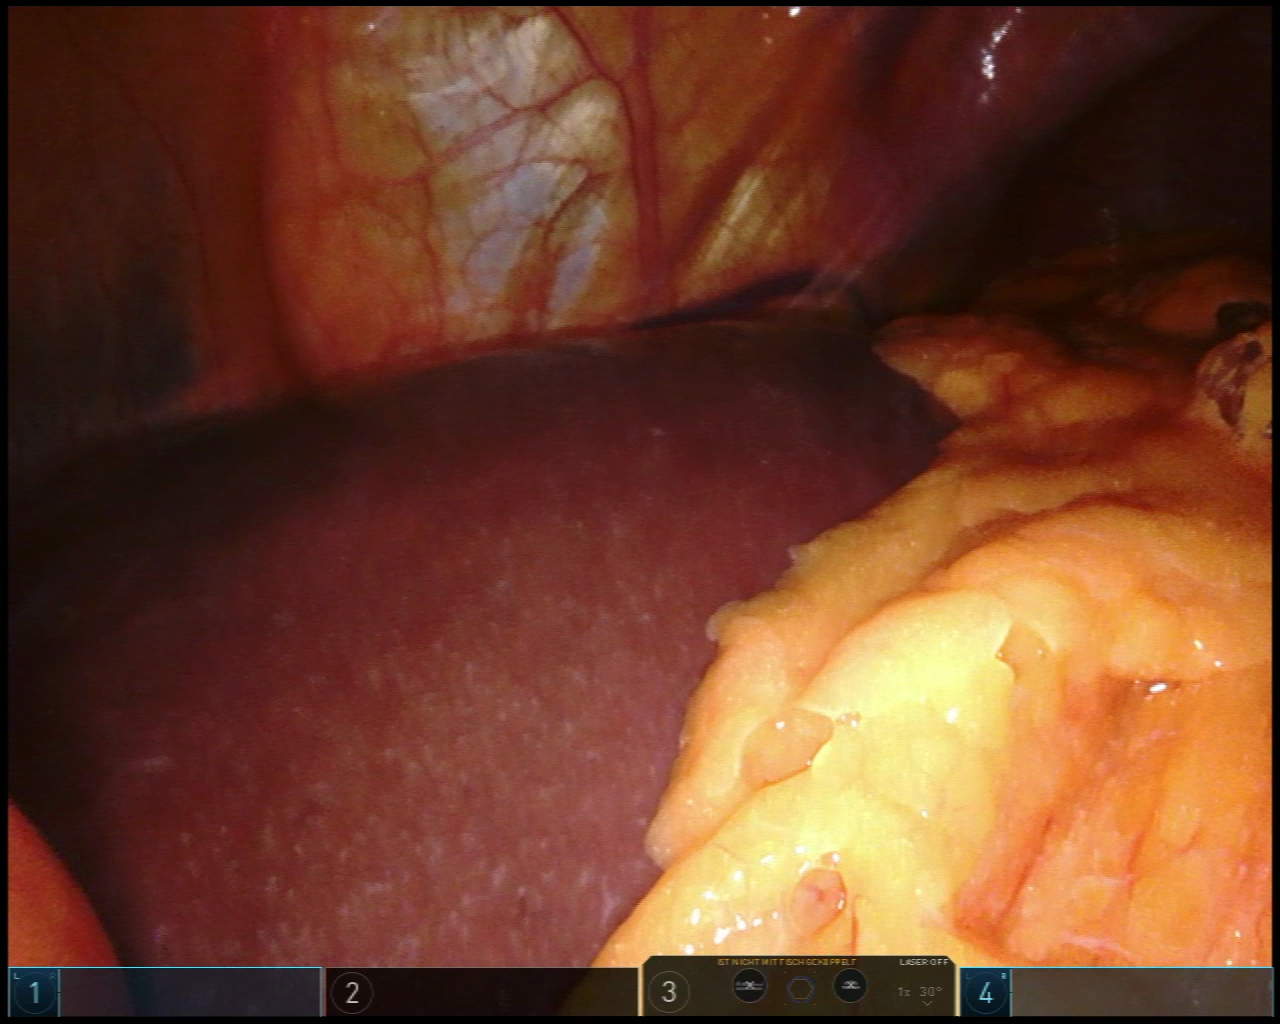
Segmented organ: liver
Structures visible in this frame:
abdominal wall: yes
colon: no
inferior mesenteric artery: no
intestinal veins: no
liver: yes
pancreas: no
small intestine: no
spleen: no
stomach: no
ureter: no
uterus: no
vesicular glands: no